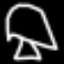
Label: mushroom